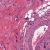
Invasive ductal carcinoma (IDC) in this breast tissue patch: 1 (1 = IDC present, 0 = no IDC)